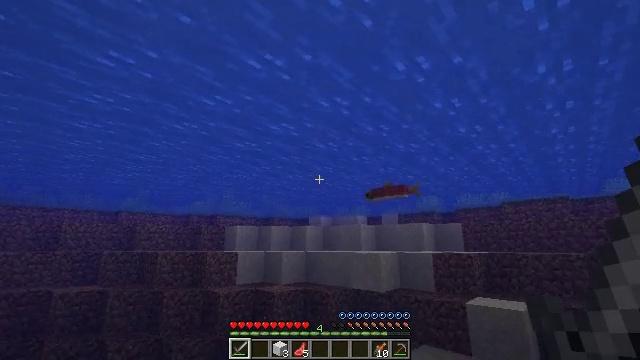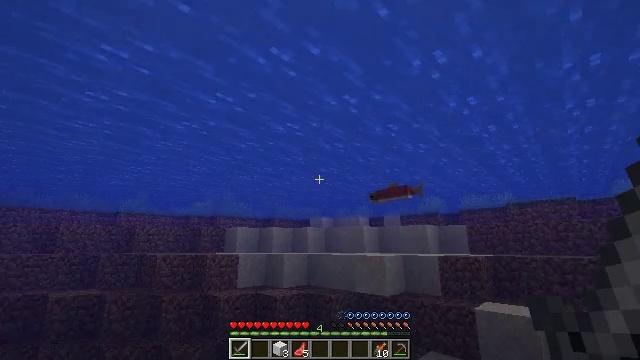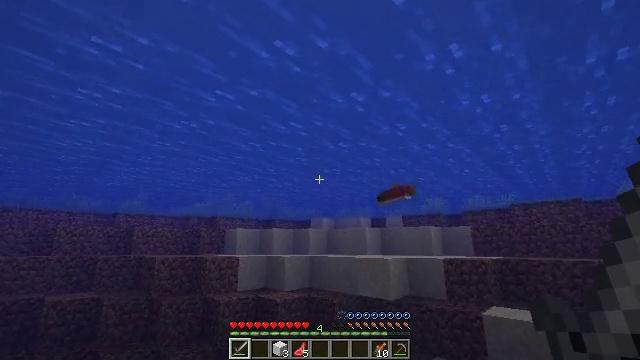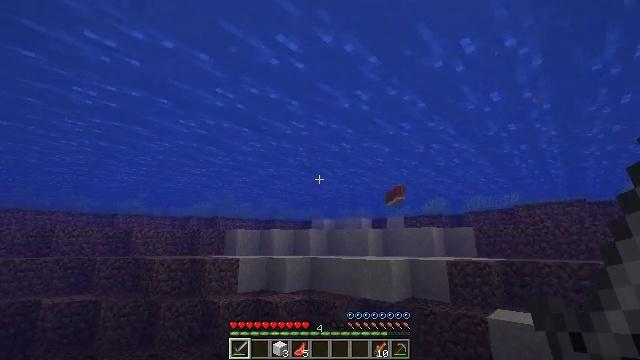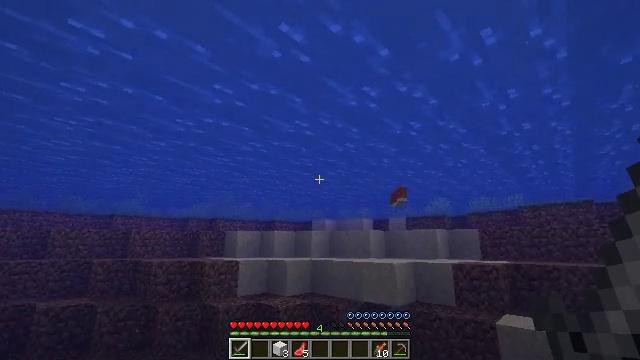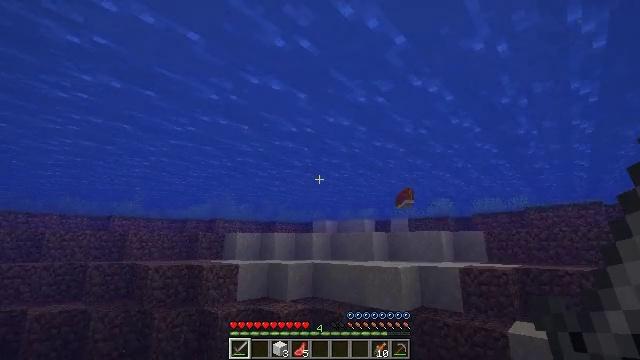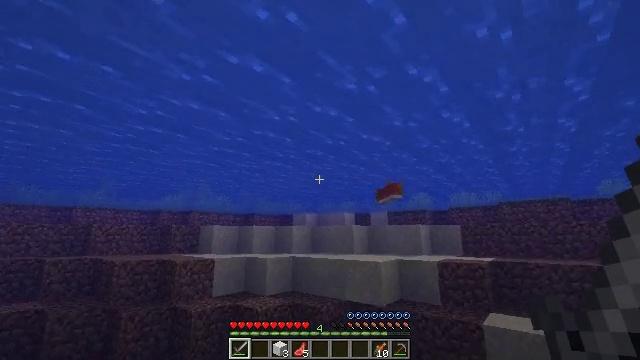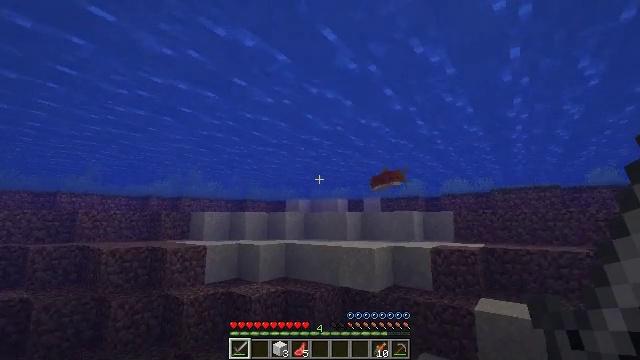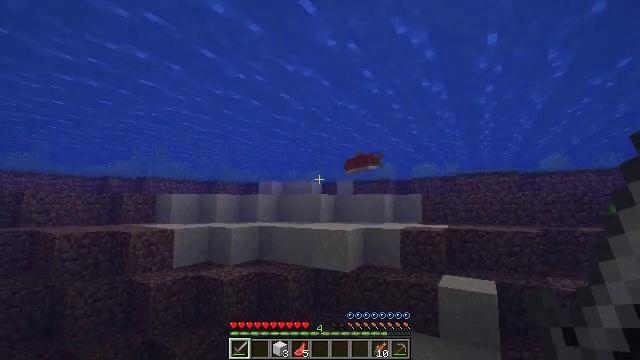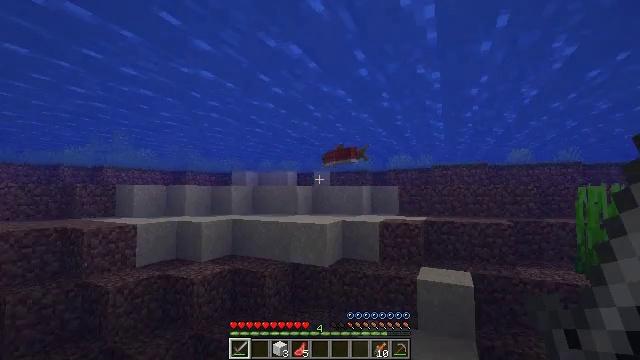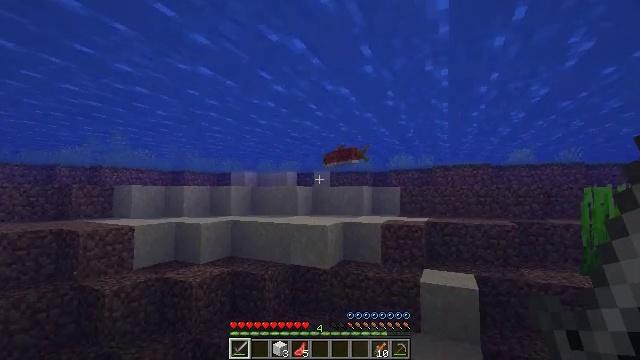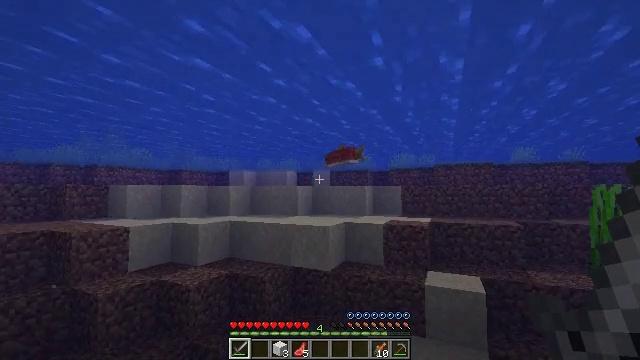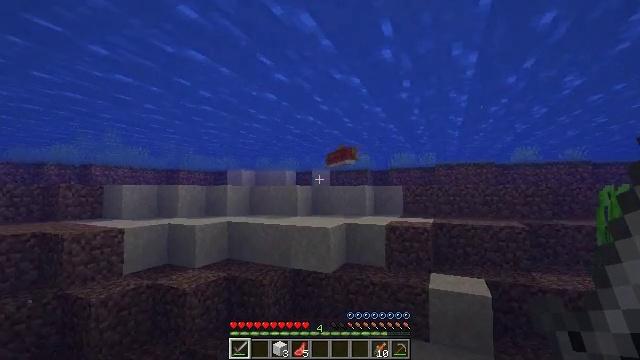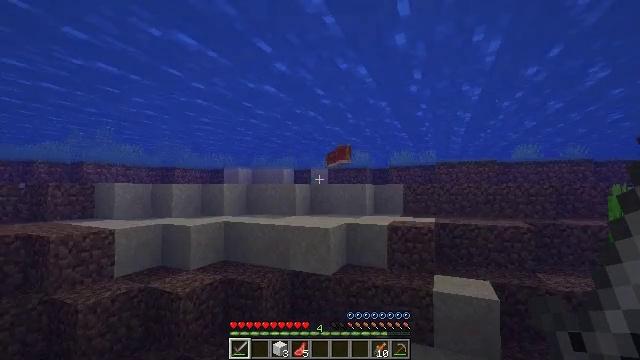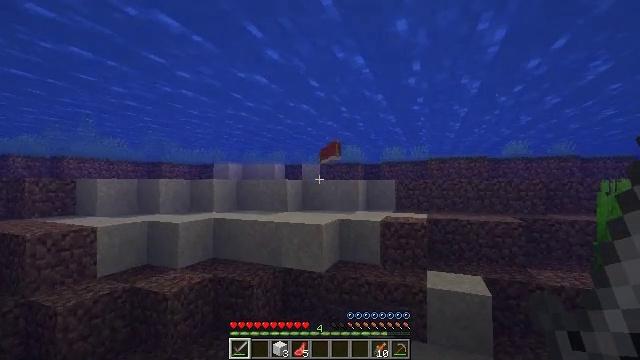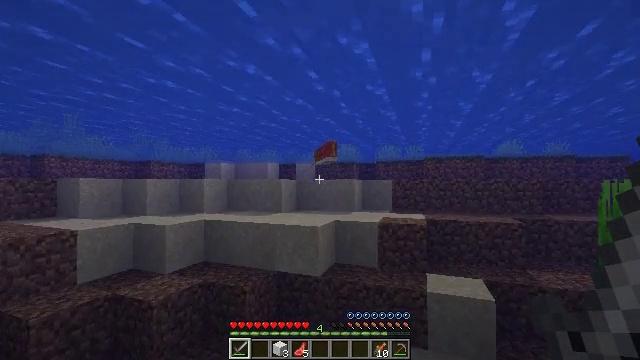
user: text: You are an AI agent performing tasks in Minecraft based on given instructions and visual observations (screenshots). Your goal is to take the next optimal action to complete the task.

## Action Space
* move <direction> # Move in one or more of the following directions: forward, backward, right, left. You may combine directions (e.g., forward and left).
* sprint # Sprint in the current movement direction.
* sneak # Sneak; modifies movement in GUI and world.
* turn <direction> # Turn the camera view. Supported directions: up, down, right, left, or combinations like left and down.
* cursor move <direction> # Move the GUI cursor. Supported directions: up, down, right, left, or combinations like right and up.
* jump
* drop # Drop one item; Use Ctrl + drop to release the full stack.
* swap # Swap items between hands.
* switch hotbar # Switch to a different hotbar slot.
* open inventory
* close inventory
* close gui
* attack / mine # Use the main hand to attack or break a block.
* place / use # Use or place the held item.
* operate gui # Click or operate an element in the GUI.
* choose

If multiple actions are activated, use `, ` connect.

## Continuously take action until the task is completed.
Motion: motion action
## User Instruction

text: Kill aquatic mobs.
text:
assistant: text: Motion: move forward
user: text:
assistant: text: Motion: move forward
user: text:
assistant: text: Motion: move forward
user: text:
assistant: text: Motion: move forward
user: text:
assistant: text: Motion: move forward
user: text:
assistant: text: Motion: move forward, turn right and down
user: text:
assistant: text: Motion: move forward, turn right and down
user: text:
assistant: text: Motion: move forward, turn right and down
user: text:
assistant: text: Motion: move forward, turn right and down
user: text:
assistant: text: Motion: move forward
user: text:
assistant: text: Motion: move forward
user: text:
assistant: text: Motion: move forward
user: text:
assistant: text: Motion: move forward
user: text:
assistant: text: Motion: move forward, turn right and down
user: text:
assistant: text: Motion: move forward, turn right
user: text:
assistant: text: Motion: move forward, turn right
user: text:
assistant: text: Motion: move forward, turn right
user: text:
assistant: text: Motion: move forward
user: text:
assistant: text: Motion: move forward
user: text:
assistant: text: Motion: move forward
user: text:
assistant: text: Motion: move forward
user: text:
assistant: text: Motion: move forward
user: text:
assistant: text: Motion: move forward
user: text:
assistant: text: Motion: move forward
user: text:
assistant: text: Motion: move forward
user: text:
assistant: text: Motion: move forward
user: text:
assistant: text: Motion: move forward
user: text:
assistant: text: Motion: move forward
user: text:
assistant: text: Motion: move forward
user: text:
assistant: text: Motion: move forward, turn left